Interaction volume radius: 5 \u00c5
Interaction volume height: 15 \u00c5
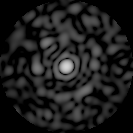
Disorder parameter: 0.847